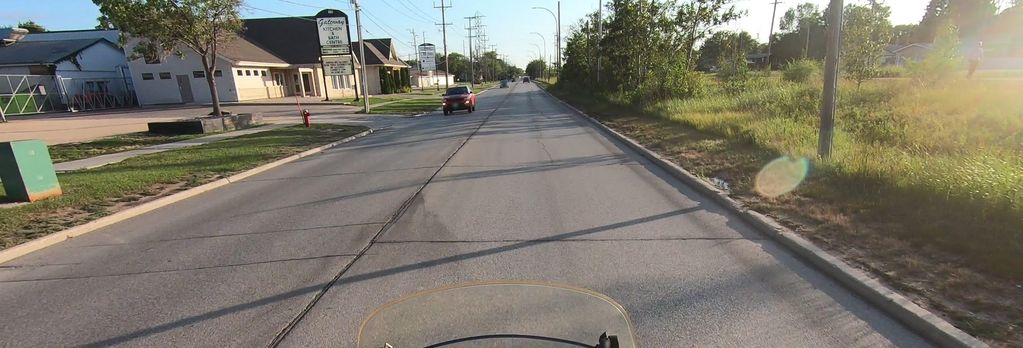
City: winnipeg